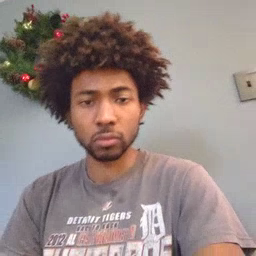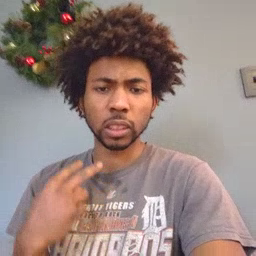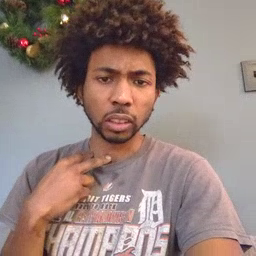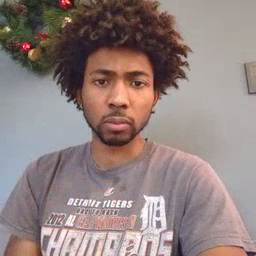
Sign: stuck